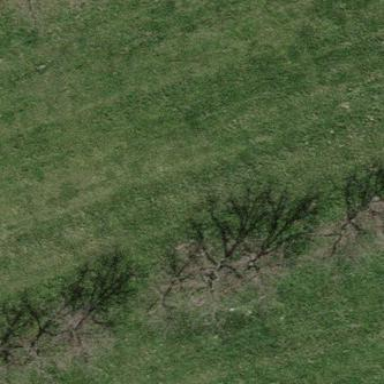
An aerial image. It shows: Orchard.